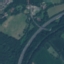
Land use / land cover: Highway